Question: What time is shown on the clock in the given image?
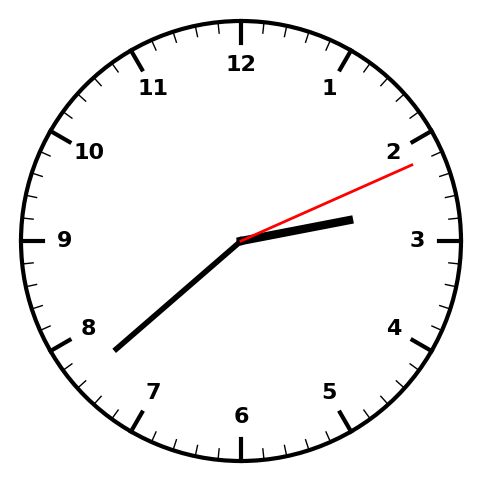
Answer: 02:38:11